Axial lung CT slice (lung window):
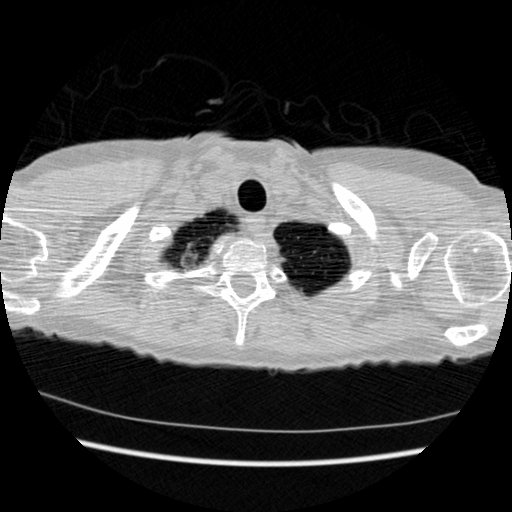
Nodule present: no